Interaction volume radius: 5 \u00c5
Interaction volume height: 25 \u00c5
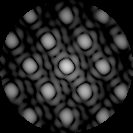
Disorder parameter: 0.1218